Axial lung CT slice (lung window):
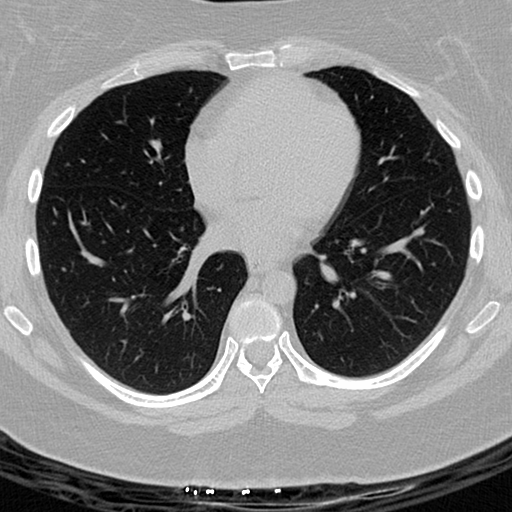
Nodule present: no